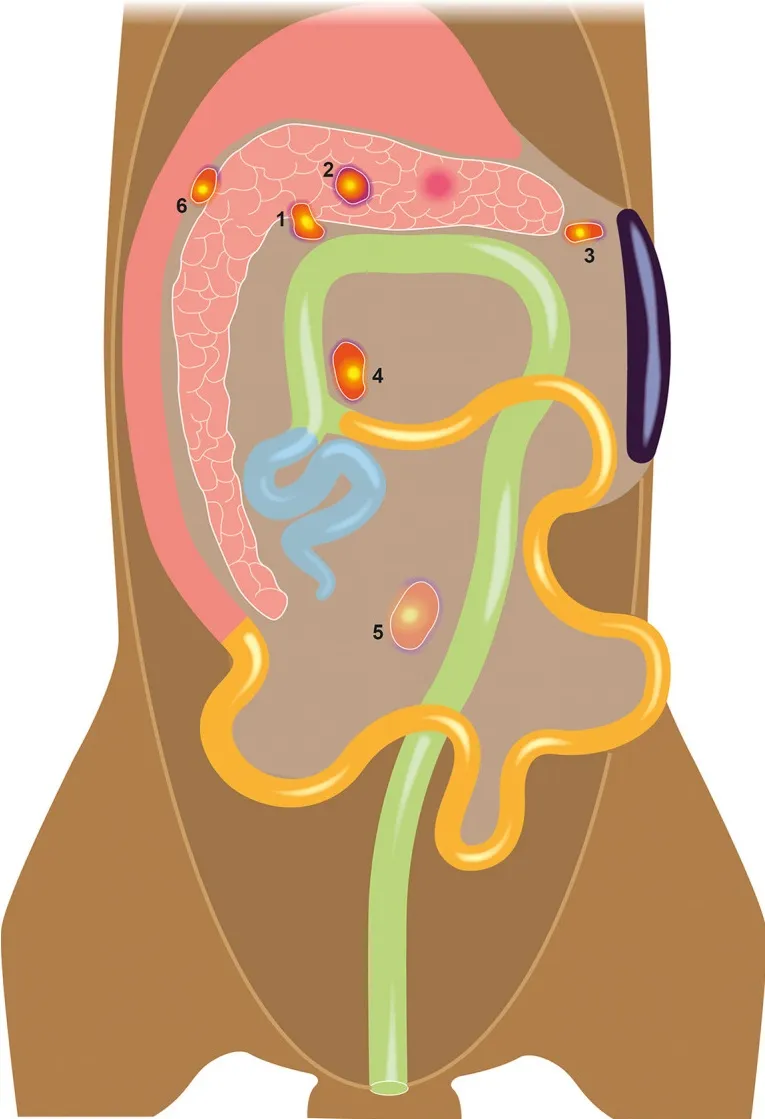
(B) Schematic illustration of the detected nodes: 1 = Right hepatic lymph node, 2= left hepatic lymph node, 3= splenic lymph node, 4= right colic lymph node, 5= jejunal lymph node, 6= duodenal lymph node.
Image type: radiology (mri)